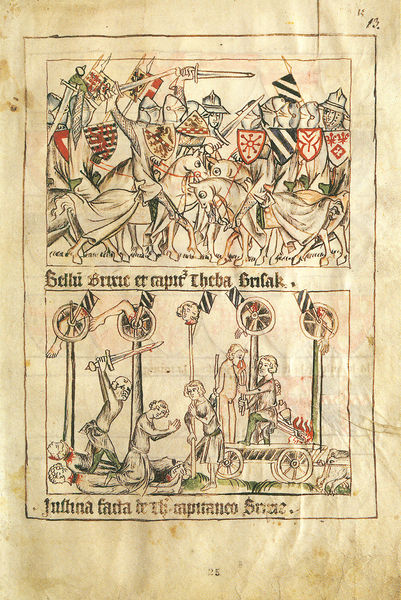
Titel: Trierer Bildhandschrift/Bilderchronik von Kaiser Heinrich VII. und Kurfürst Balduin von Luxemburg 1308-1313/ Kaiser Heinrichs Romfahrt
Schlagwörter: feuer, hand, kampf, kopf, menschen, frau, männer, schwarz, zeichnung, rot, wiese, arm, köpfen, mord, rahmen, tod, tot, hände, karren, pferd, pferde, räder, beine, bein, schrift, rad, wagen, schlacht, klinge, schild, blut, buch, brennen, seite, illustration, schwert, schwerter, text, leichen, helm, ritter, kämpfen, rüstung, buchseite, wappen, helme, mittelalter, schwart, mönch, erschlagen, latein, schilde, terror, buchmalerei, folter, vierteilen, enthaupten, morden, gliedmaßen, rädern, schid, geköpfte, 12, rittert